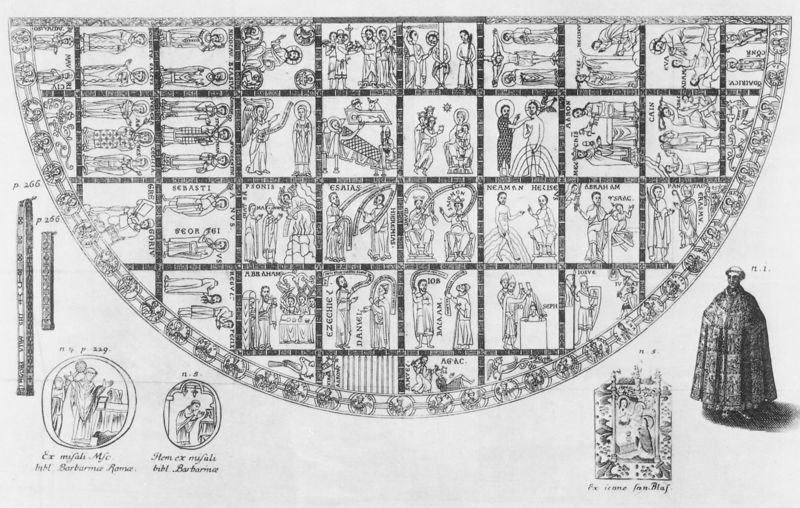
Titel: romanische Glockenkasel, in: Martin Gerbert, Vetus liturgia Alemannica, St. Blasien
Institution: Oberried, Klosterbibliothek
Schlagwörter: mann, vogel, mantel, kreis, schrift, bogen, stern, quadrate, unterteilungen